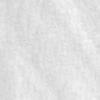
Label: no_change